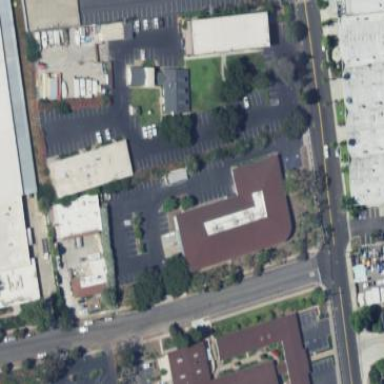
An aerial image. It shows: Commercial building.